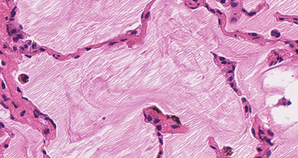
Tumor epithelial tissue: no
Tumor-associated stroma tissue: no
Normal tissue: yes